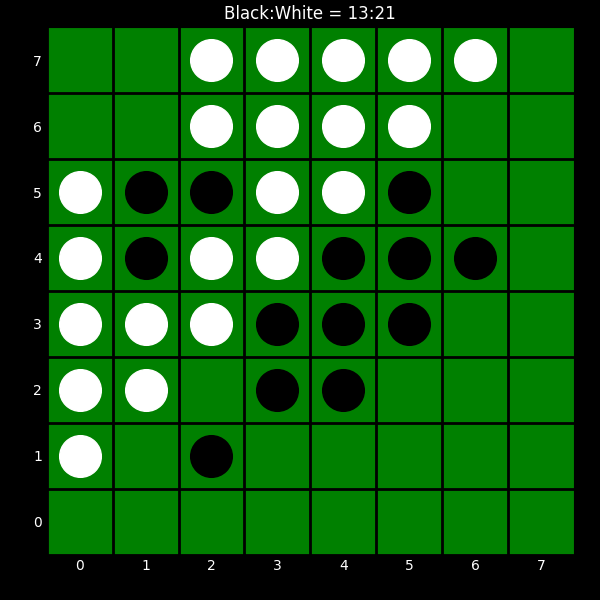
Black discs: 13
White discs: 21